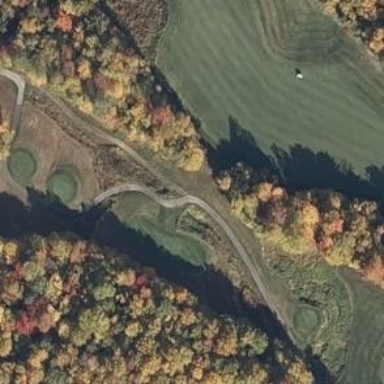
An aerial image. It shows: Pathway for golf carts.